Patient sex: F
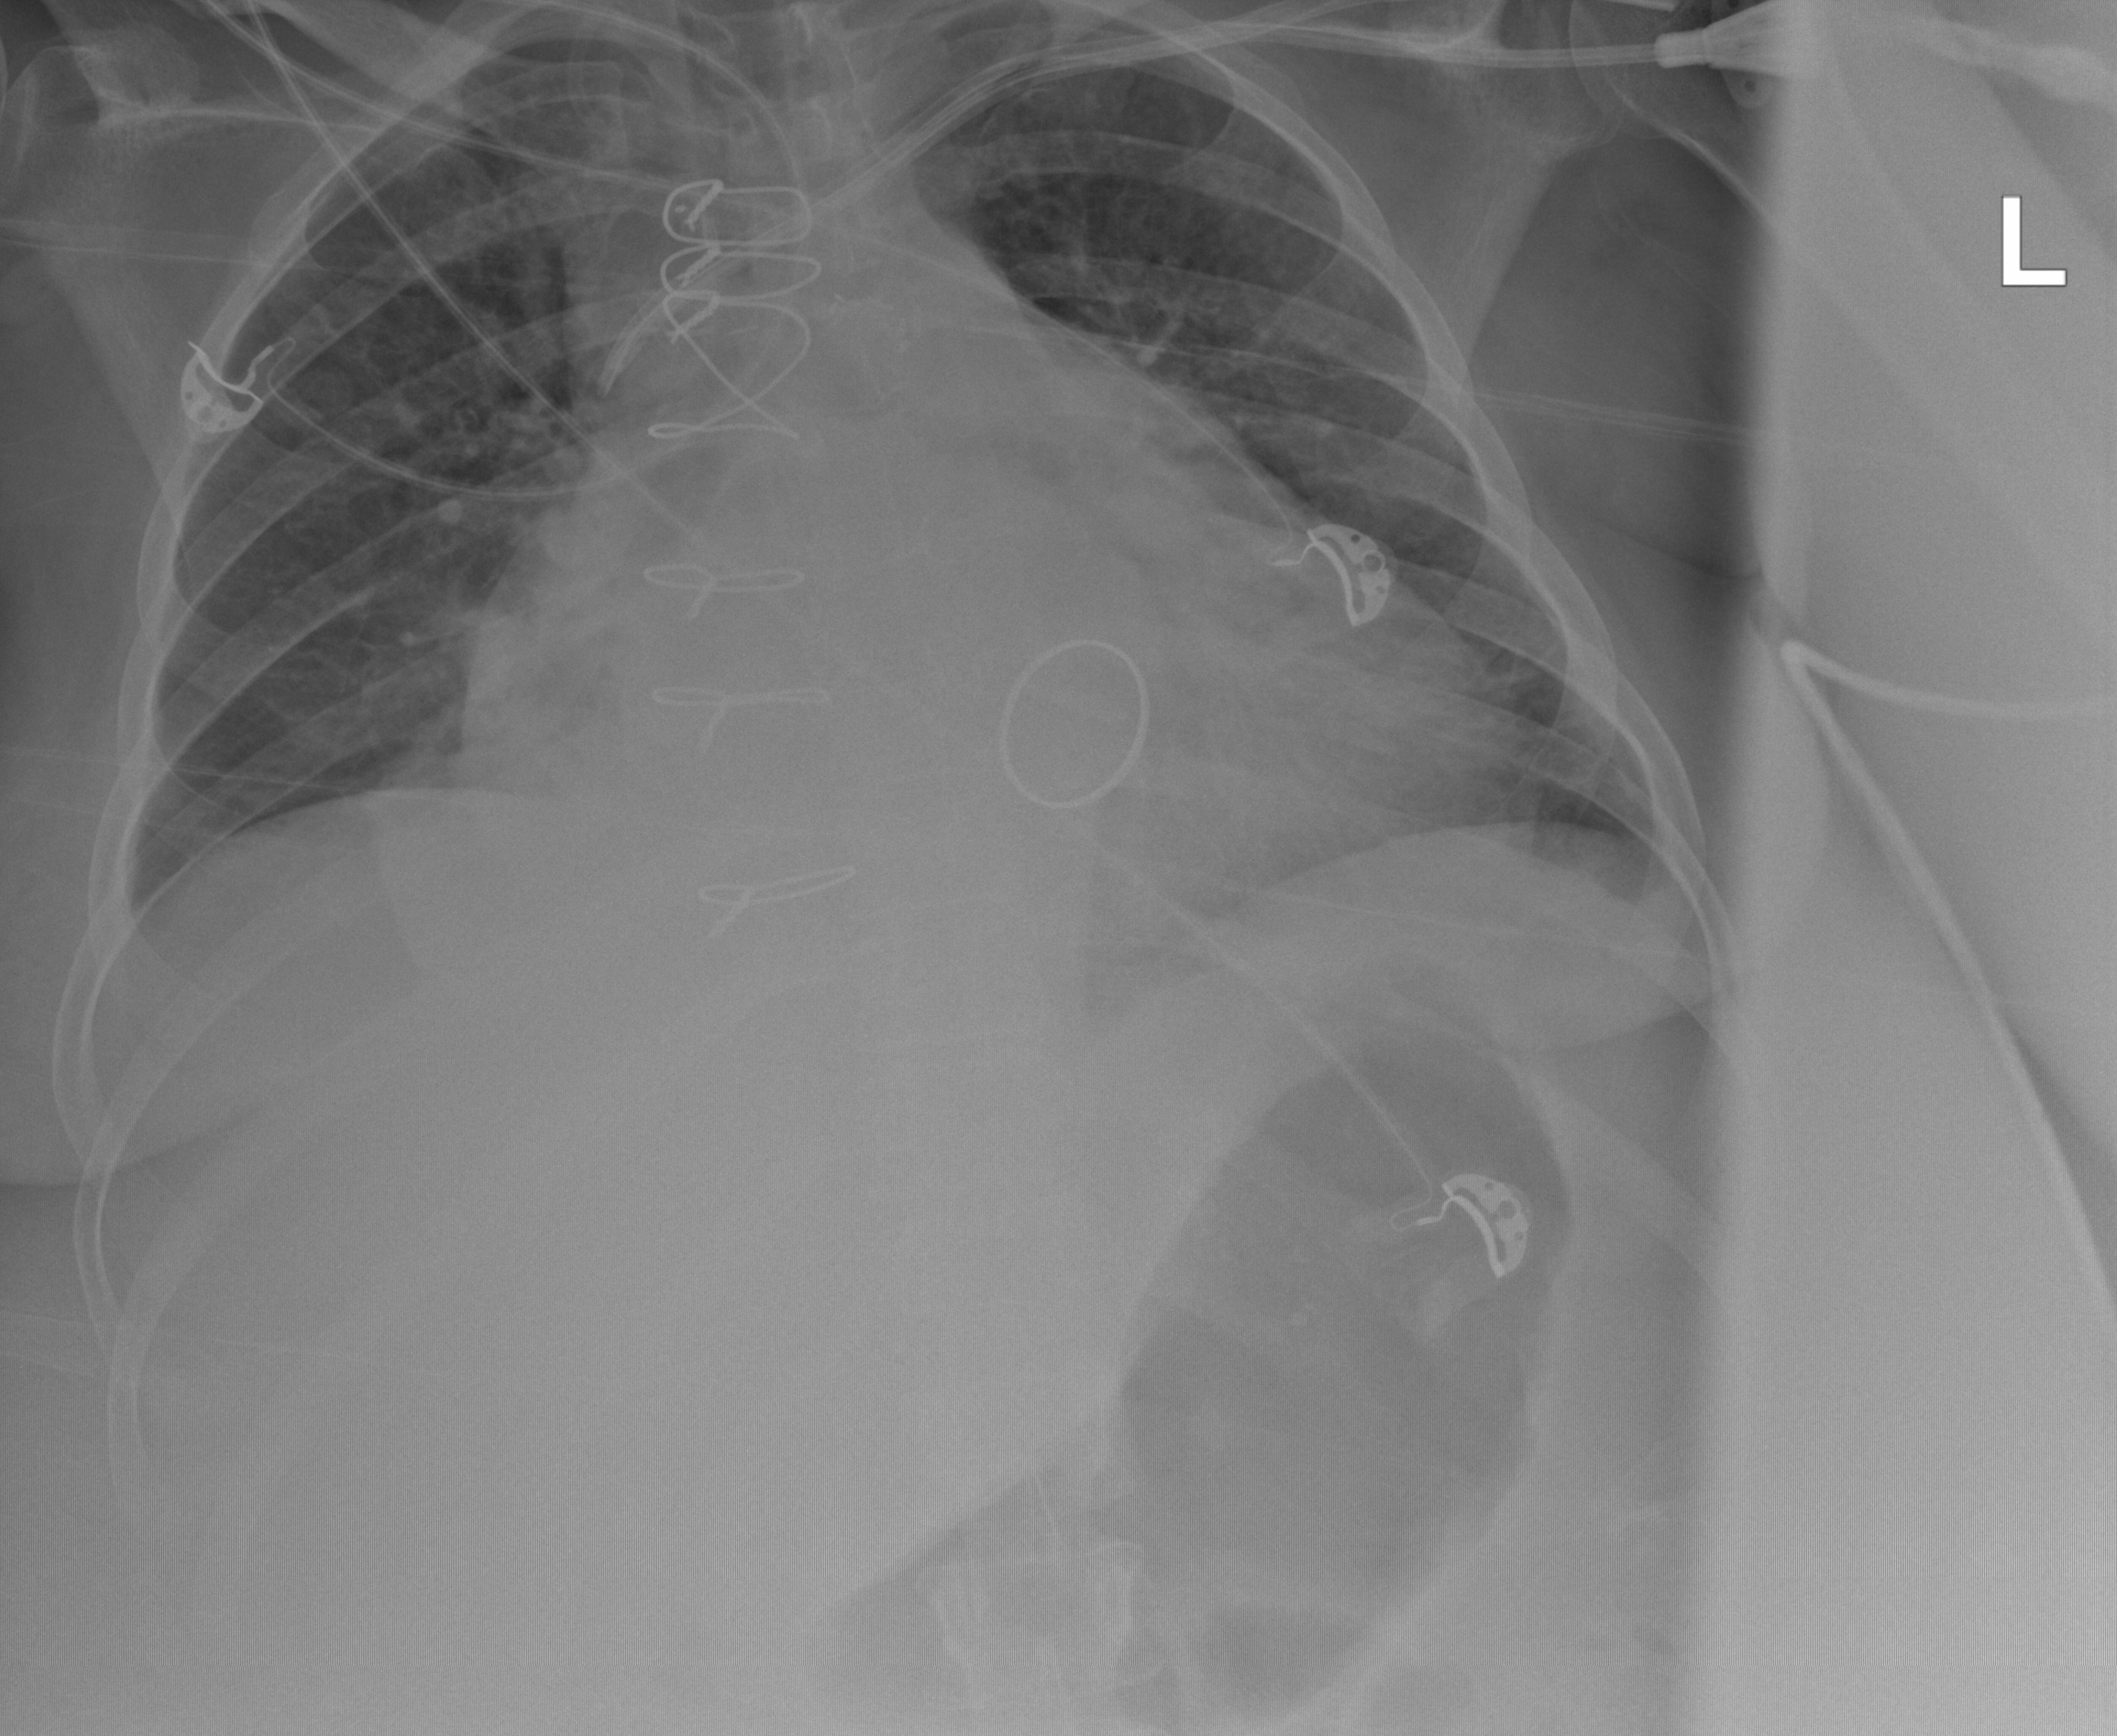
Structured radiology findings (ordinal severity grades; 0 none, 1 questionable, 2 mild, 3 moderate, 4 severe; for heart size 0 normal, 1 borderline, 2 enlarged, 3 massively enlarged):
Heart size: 3
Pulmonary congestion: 2
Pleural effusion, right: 0
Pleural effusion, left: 1
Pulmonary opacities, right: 2
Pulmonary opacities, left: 2
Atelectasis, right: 2
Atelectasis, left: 2